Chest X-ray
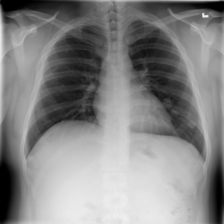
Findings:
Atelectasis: negative
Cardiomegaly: negative
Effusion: negative
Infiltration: negative
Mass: negative
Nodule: positive
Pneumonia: negative
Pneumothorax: negative
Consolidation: negative
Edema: negative
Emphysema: negative
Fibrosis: negative
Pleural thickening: negative
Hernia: negative